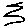
Label: zigzag